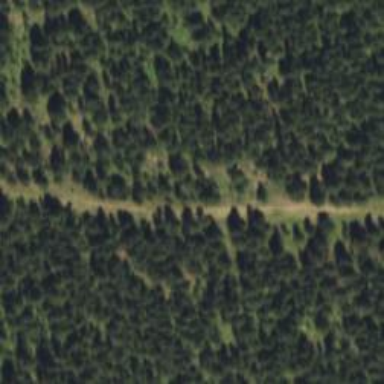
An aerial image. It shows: Well-groomed intermediate Nordic skiing trail suitable for classic and skating techniques.